Question: We are using a Kendo NumericTextBox widget to display a calculated value to the user. We want the value shown to change as the viewmodel changes, but we do not want the user to be able to edit the value.
We have tried:
- disabling the widget. This disables user interaction, as required, but it does not allow the value to be updated by the view model.
- setting the widget as readonly. This allows the value to be updated, and does not allow the user to change the value directly, but the look of the widget changes when the user clicks on it.
We are trying to find a way to have something in between these two, where the value can be changed programmatically, but not by the user. And where there is no visible effect when the user clicks on the widget.

Is this possible with a Kendo NumericTextBox?
Edit: The issue is that changes to the viewmodel are sent back to the server by serializing the form, and disabled inputs don't get included in the form serialization. This is not an issue with the widget itself, as pointed out by CodingWithSpike.
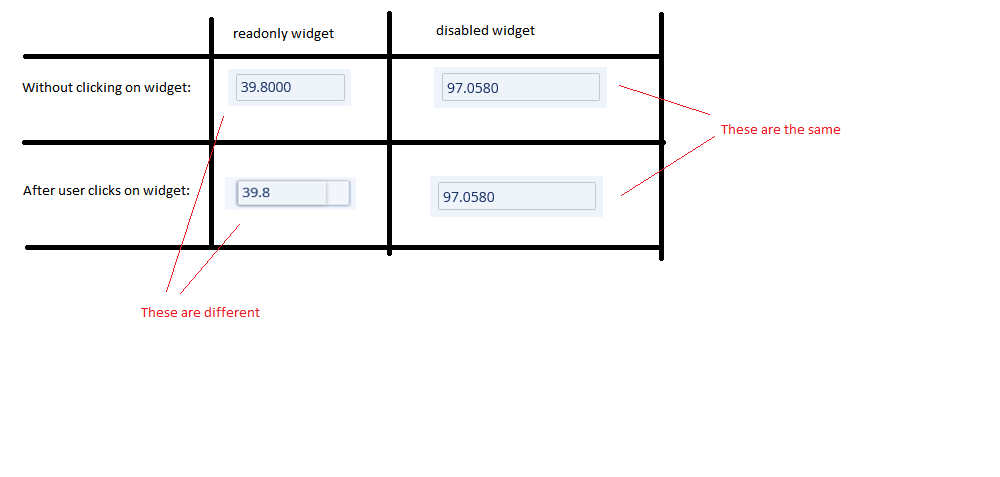
Answer: Disable the widget when rendering the page to the user - this will still show updated values when they are re-calculated from other input. Then re-enable the widgets just before serializing the form back to the server.